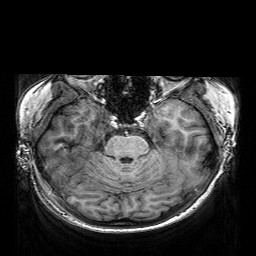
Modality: T1w
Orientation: coronal
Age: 23
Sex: female
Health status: healthy
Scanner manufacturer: siemens
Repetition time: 2.53 s
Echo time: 0.00332 s